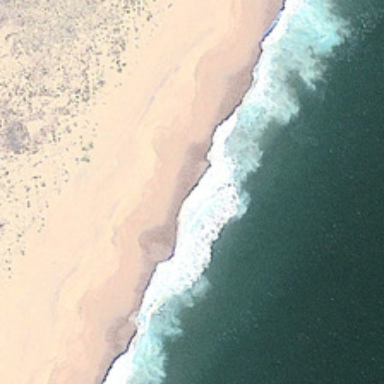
The vegetations on the beach is red and flourish .